Current action and preconditions to check: trajectory_clear

Your task: For each precondition in the list above, predict whether it will hold at this action.

Consider the current scene as observed from the mobile robot's camera, and analyze the predicted future states of all dynamic agents (e.g., people, animals, vehicles, or any moving entities) within the NEXT SECOND.

IMPORTANT: Only answer "very likely" if you are absolutely certain—based on strong, clear evidence—that a dynamic agent will violate the precondition in the predicted future state. Do NOT answer "very likely" for unlikely, ambiguous, or low-probability risks.

Ask yourself for each precondition: Is there a high probability, with clear and convincing evidence, that the predicted future states of any dynamic agent will interfere with the predicted future state of the currently executing action within the NEXT SECOND, causing that precondition to fail?

Assess the risk level based on these predictions. Use "likely" or "very likely" if motions create a clear risk of interference.

Use "neutral" or "improbable" if agents are nearby but their predicted paths are clearly diverging or non-conflicting.

Failure Risk Categories: "very improbable", "improbable", "neutral", "likely", "very likely"

Answer Format: Output ONLY the probability_of_failure value from these categories: "very improbable", "improbable", "neutral", "likely", "very likely"

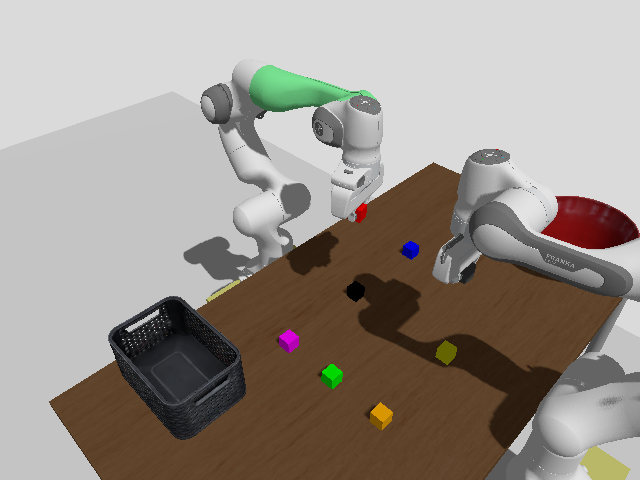

Answer: very improbable